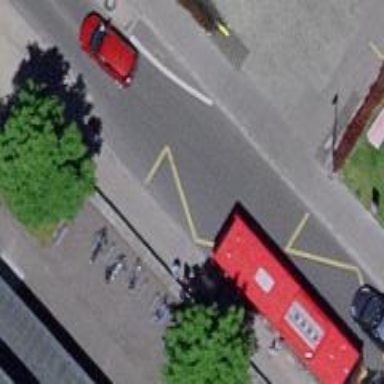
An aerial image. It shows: Asphalt platform for public transport.